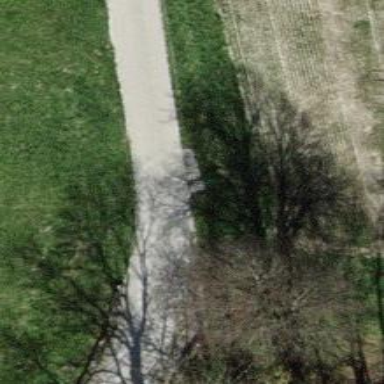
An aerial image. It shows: Service road with concrete surface. The tracktype is grade1.